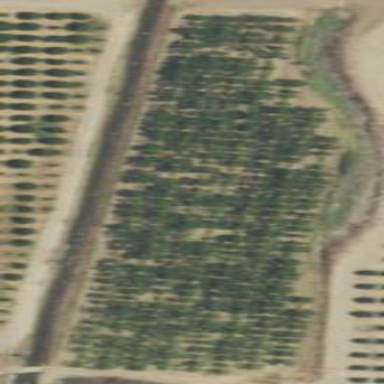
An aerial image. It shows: Orange orchard with beautiful orange trees.